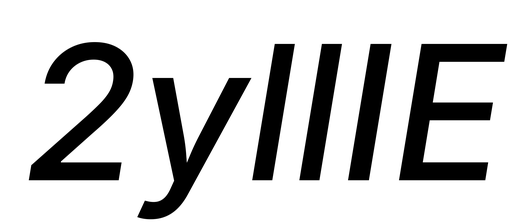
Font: Inter-Italic_Medium_Italic